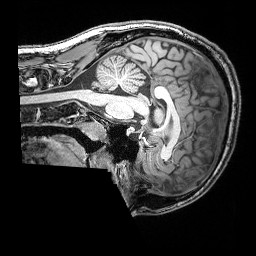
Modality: T1w
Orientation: sagittal
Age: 23
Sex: male
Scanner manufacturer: siemens
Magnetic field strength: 3 T
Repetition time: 2.53 s
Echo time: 0.00388 s